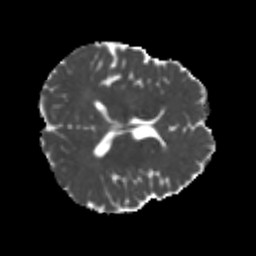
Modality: MD
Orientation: axial
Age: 21
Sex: male
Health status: healthy
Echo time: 0.074 s